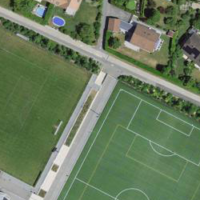
EUNIS habitat code: 53
Species observed at this site:
Salvia pratensis